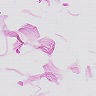
Metastatic tissue present: no